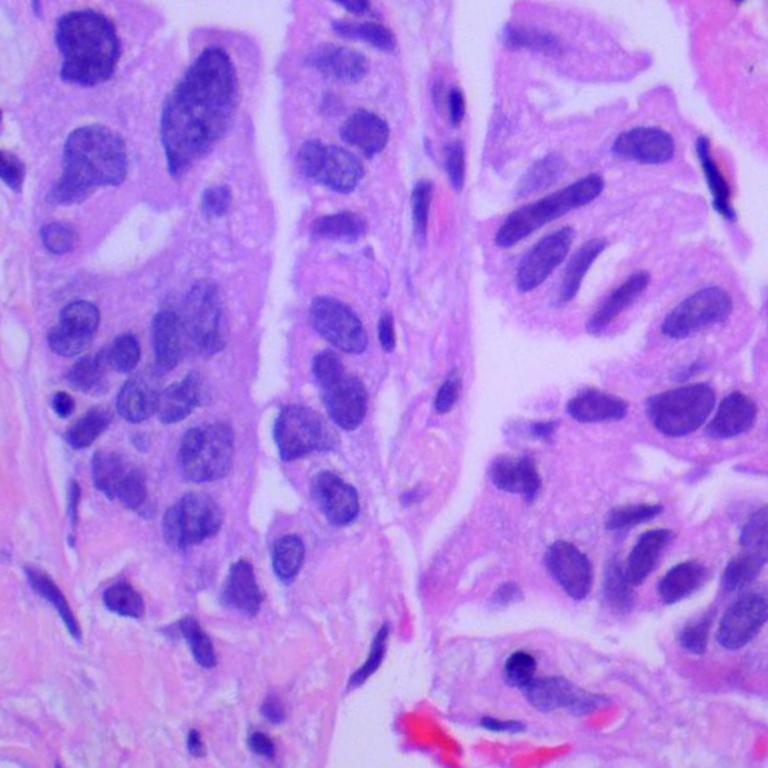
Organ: lung
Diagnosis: adenocarcinomas